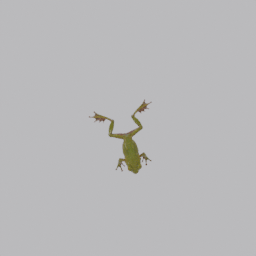
Label: animals